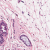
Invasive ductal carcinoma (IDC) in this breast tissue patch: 0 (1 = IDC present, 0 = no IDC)